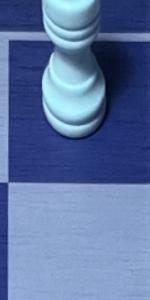
Label: Empty